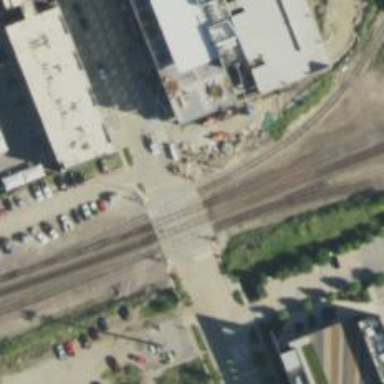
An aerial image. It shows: Railway crossing.